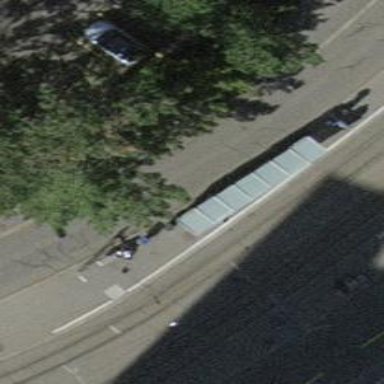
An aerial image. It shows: Public transport shelter.